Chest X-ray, PA view. Patient: 17 years old, sex F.
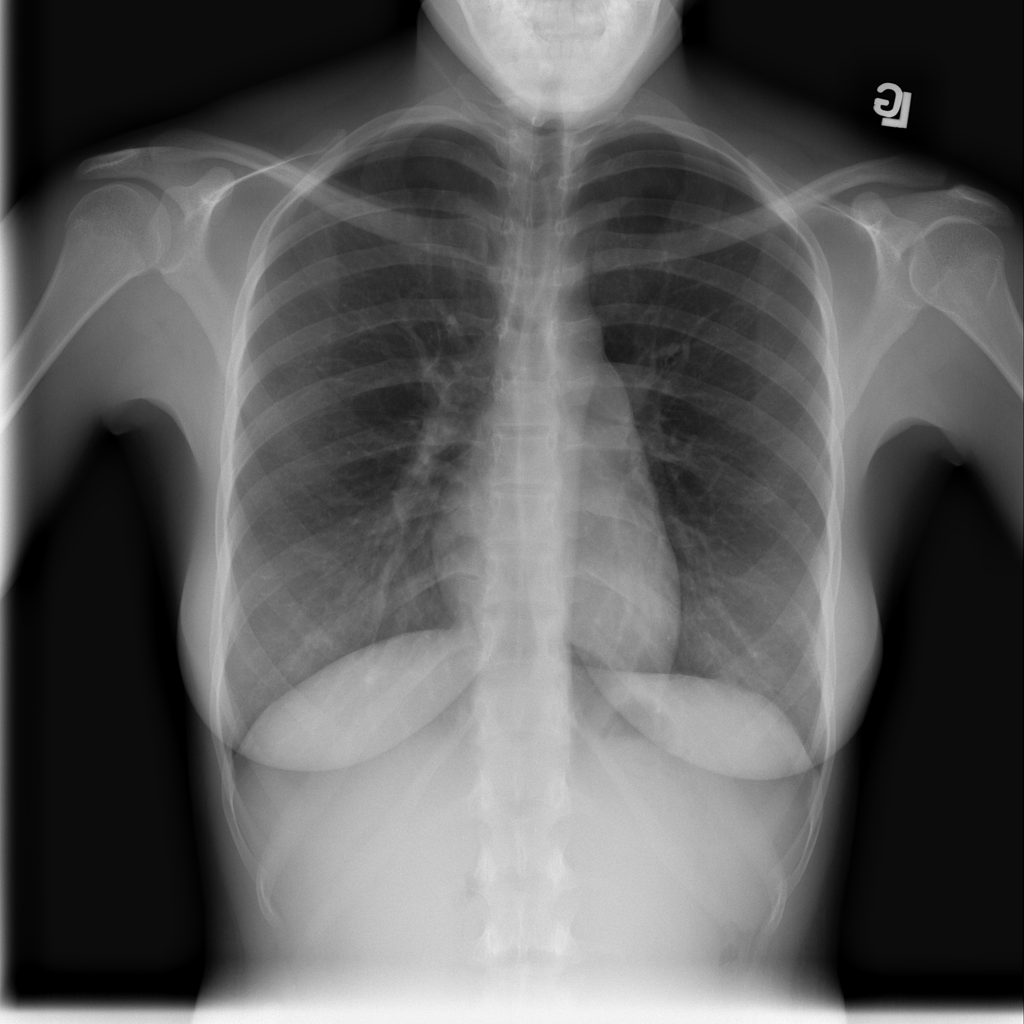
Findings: No Finding